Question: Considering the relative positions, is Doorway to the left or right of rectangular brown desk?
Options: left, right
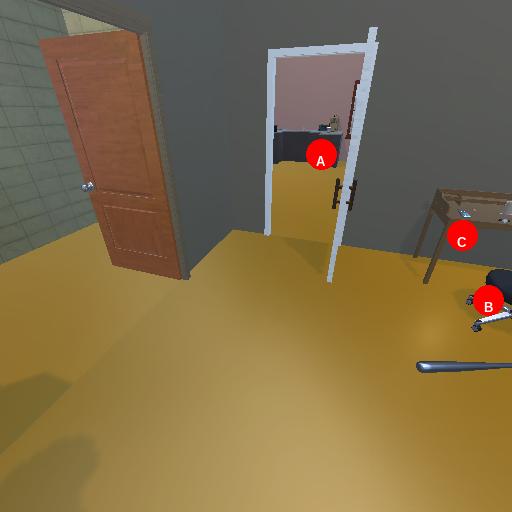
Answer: left